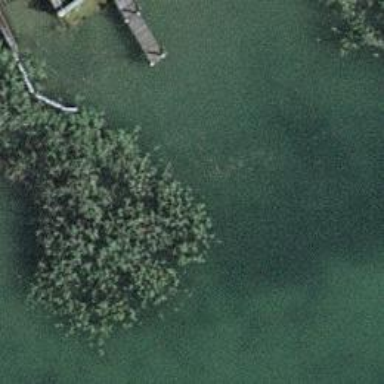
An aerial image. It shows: Man-made pier.